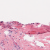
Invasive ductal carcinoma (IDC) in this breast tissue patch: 0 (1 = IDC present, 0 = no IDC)